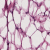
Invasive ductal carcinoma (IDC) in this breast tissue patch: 0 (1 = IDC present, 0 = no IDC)